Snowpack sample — Loveland Pass, Silver Plume, Colorado, USA (2/11/26, 12:00 PM MST)
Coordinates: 39.663, -105.886
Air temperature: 35 °F
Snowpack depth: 82 cm
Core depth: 10 cm
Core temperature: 17.6 °F
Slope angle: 13°, slope face: 12°
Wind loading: high
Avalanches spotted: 1
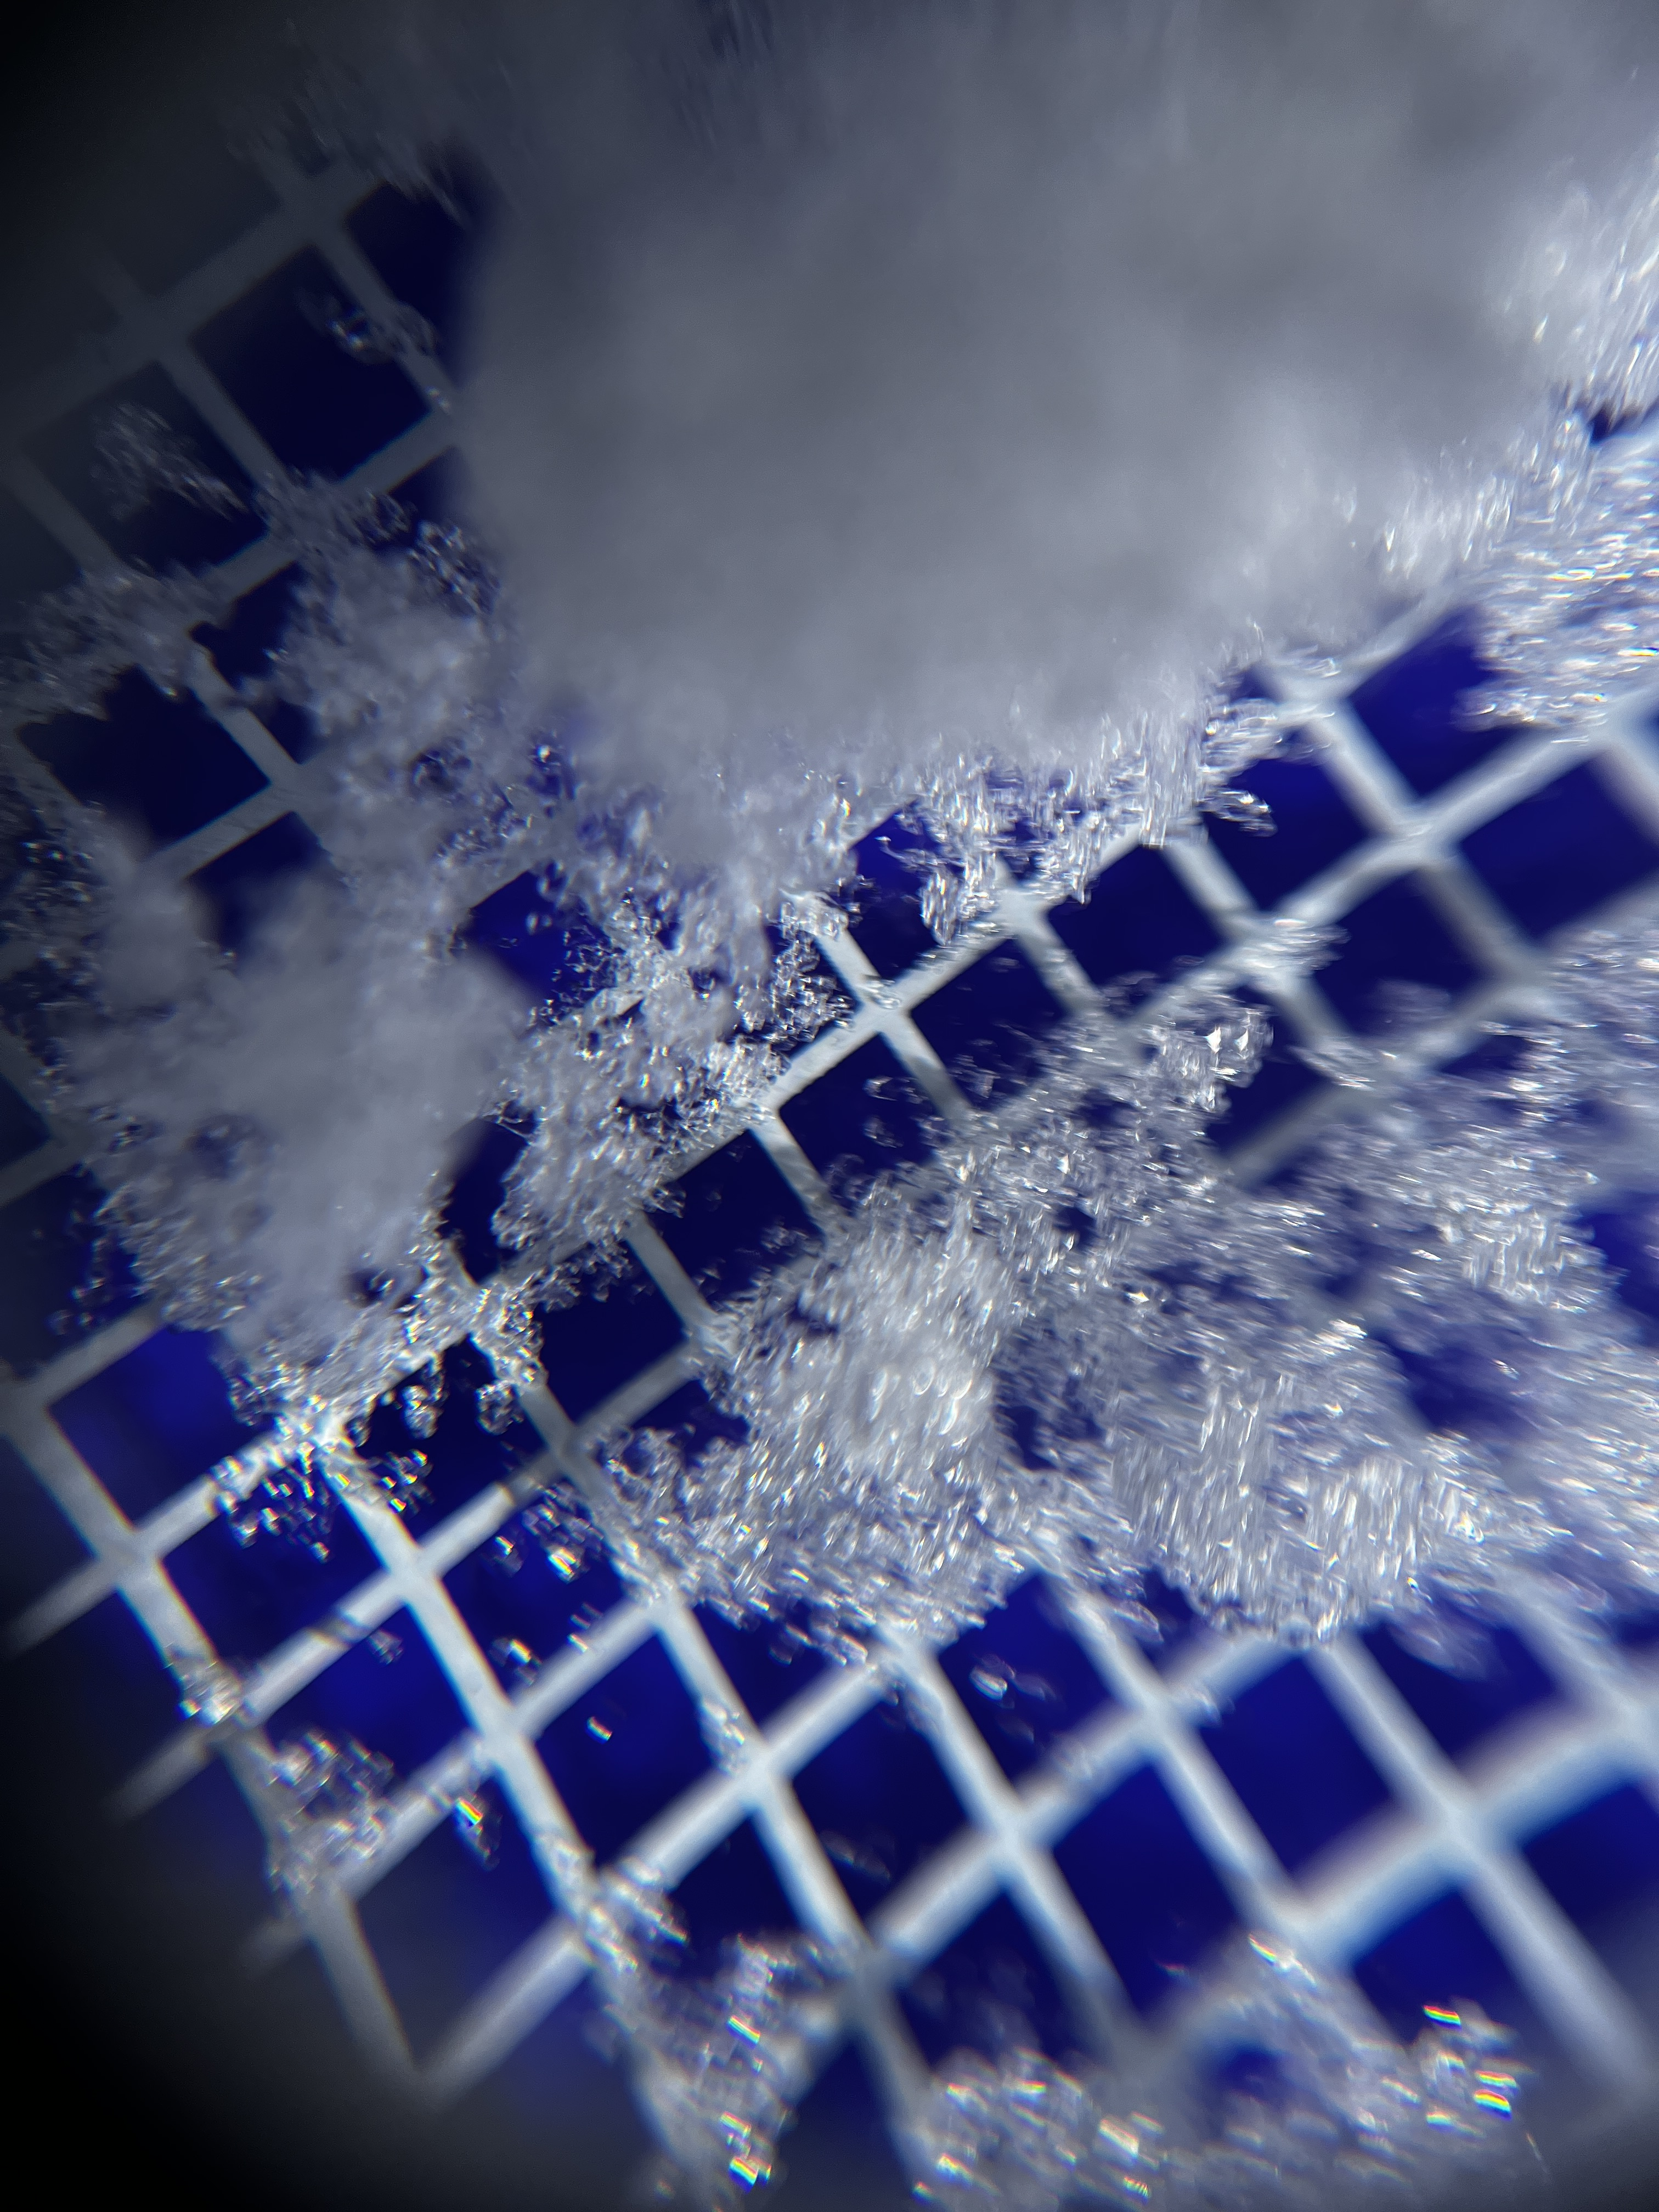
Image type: magnified_profile
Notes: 1 small avalanche spotted on the north side of the bowl, lots of wind loading